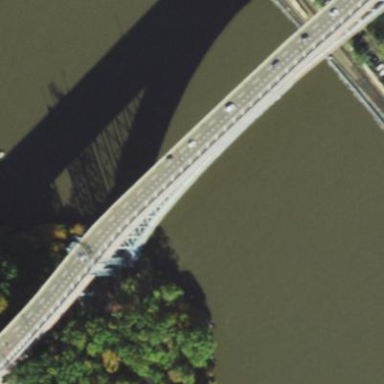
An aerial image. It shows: Man-made bridge.